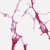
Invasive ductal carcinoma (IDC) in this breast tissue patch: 0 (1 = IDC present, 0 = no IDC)